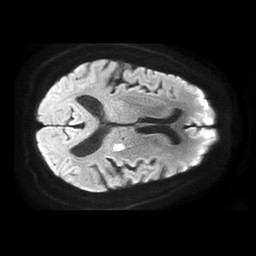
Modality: TRACE
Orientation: axial
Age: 72
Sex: male
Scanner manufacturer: philips
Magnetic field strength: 1.5 T
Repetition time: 4.6 s
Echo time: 0.08631 s